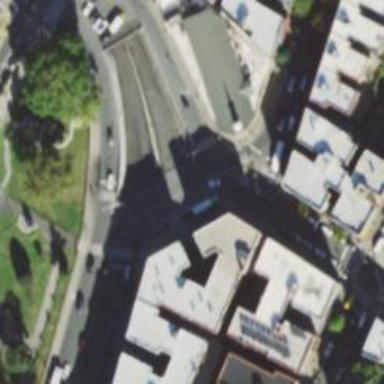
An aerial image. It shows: Traffic island located on footway.